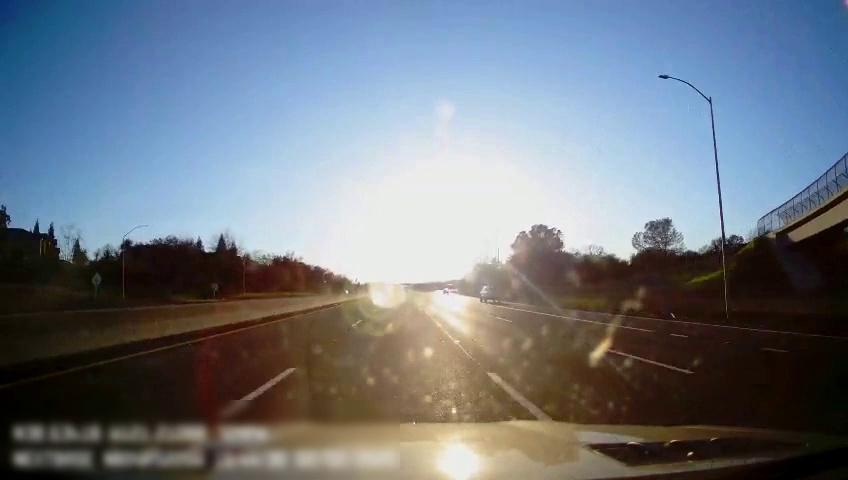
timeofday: Day
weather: Sunny
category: Drivable Space
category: Vehicles | Truck
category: Lanes | Alternate Lane
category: Lanes | Alternate Lane
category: Lanes | Current Lane
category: Lanes | Current Lane
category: Lanes | Alternate Lane
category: Lanes | Alternate Lane